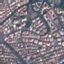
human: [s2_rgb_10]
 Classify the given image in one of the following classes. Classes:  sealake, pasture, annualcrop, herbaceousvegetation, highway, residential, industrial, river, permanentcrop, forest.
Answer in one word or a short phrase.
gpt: Residential